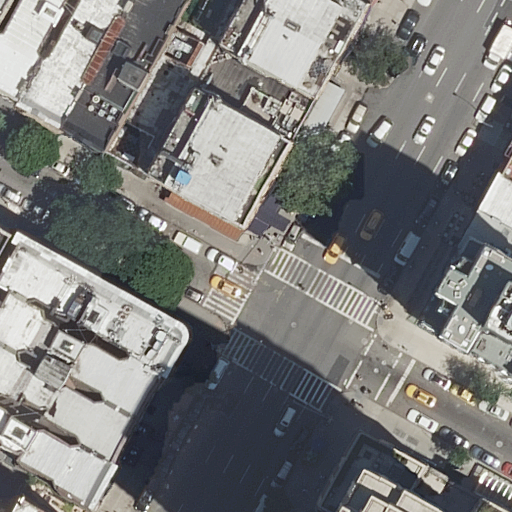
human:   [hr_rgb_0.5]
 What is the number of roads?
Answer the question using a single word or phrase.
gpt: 3

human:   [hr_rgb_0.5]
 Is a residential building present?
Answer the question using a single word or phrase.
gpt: yes

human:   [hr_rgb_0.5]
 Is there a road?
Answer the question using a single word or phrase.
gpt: yes

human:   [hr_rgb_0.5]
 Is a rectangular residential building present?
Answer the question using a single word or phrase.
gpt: yes

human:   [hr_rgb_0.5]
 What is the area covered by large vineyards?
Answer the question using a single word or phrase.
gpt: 0m2

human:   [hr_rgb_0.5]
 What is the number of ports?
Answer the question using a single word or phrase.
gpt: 0

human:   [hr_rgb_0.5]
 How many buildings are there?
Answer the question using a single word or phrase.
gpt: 22

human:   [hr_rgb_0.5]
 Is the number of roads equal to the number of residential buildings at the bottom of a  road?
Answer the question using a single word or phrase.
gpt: no

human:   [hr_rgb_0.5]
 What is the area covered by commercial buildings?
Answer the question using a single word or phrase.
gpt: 0m2

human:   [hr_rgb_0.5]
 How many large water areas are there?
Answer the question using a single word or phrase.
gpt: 0

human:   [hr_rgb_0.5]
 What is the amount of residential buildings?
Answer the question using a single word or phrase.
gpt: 21

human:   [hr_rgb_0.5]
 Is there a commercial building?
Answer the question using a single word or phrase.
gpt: no

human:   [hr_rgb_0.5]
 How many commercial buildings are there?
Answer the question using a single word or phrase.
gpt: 0

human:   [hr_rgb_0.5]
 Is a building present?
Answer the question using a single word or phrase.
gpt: yes

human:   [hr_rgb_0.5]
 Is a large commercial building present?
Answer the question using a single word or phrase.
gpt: no

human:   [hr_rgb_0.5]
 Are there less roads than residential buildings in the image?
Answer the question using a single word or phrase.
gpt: yes

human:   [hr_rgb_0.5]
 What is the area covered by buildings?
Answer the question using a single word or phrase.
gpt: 4607m2

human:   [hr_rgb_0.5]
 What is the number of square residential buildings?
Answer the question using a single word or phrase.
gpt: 0

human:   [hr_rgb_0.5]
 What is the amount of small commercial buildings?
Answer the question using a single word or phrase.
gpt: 0

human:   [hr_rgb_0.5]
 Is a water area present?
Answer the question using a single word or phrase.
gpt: no

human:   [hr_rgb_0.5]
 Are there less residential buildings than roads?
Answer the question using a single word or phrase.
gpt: no

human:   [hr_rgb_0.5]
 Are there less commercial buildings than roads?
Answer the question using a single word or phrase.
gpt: yes

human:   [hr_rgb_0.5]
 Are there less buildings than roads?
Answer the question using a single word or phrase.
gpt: no

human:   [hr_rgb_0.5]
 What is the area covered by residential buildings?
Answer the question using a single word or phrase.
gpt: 4279m2

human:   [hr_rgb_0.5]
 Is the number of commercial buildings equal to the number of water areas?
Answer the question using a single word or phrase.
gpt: yes

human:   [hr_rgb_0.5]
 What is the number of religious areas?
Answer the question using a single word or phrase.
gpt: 0

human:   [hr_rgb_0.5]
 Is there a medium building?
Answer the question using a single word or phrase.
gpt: yes

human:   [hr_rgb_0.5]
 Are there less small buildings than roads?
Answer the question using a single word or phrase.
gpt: no

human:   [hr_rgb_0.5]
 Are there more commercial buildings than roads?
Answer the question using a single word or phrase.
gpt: no

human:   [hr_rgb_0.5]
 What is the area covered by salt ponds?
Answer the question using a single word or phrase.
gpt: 0m2

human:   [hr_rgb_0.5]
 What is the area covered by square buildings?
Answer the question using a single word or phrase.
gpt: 0m2

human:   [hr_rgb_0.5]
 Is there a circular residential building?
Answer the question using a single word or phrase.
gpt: no

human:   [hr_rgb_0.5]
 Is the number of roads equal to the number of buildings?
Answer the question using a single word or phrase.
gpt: no

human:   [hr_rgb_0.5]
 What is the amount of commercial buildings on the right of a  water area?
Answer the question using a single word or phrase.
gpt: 0

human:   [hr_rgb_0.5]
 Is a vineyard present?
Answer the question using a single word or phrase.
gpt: no

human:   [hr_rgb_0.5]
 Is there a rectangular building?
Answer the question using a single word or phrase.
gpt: yes

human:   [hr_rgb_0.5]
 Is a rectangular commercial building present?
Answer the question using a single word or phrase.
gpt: no

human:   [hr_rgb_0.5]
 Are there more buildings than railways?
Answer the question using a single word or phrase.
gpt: yes

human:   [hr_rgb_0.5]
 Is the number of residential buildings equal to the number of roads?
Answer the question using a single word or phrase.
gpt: no

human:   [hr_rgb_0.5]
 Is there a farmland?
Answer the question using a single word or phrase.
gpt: no

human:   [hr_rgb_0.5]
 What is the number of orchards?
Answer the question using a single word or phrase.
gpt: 0

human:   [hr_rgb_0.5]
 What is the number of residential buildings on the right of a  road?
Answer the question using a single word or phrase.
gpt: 7

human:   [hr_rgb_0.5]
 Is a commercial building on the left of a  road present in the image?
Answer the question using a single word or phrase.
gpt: no

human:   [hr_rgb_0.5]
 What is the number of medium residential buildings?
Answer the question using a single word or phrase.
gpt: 12

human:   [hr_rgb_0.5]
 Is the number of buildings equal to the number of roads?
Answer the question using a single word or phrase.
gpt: no

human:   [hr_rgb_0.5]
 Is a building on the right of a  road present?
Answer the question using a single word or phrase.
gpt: yes

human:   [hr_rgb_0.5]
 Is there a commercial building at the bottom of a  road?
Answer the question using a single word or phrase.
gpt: no

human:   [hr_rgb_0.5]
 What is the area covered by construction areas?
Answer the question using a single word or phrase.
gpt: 0m2

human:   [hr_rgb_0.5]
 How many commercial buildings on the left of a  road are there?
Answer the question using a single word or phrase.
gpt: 0

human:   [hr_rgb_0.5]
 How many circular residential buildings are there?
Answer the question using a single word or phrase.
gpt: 0

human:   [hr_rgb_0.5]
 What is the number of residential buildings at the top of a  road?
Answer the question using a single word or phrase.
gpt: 12

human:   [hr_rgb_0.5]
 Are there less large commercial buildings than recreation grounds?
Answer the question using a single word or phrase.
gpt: no

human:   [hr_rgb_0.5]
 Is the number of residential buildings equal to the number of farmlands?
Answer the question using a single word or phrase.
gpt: no

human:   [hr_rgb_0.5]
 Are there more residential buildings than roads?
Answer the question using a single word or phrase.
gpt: yes

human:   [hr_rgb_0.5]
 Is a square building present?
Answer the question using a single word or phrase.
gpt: no

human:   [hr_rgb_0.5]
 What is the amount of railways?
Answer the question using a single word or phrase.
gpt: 0

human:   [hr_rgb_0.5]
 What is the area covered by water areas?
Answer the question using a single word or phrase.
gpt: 0m2

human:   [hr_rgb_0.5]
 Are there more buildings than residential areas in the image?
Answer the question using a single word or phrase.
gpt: yes

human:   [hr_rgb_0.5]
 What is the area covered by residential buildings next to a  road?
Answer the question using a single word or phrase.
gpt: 4279m2

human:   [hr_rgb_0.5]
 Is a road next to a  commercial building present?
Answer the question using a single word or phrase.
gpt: no

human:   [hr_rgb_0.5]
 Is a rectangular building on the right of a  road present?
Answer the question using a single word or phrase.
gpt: yes

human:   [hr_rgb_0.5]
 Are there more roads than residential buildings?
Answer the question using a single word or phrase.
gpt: no

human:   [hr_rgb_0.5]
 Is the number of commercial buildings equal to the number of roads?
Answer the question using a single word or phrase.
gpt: no

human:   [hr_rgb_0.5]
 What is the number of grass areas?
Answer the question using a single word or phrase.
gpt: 0